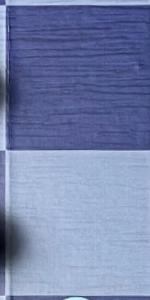
Label: Empty